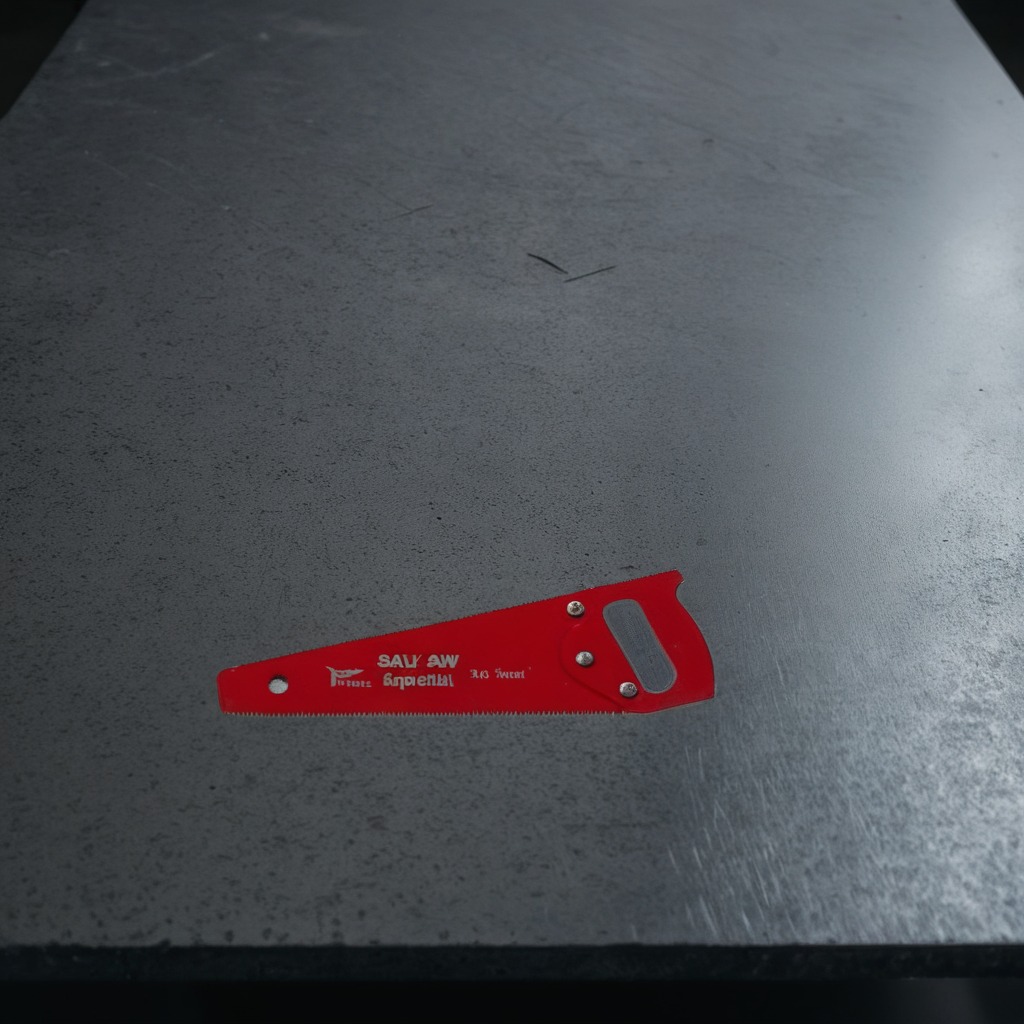
A metal saw lies on the clean granite table inside a workshop at night dim ambient light soft shadows worn but